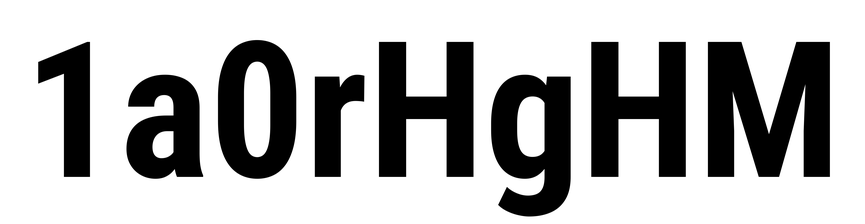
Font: Roboto_Condensed_Bold